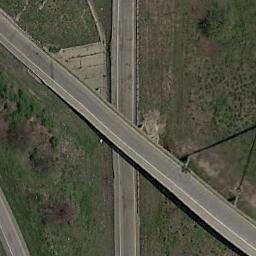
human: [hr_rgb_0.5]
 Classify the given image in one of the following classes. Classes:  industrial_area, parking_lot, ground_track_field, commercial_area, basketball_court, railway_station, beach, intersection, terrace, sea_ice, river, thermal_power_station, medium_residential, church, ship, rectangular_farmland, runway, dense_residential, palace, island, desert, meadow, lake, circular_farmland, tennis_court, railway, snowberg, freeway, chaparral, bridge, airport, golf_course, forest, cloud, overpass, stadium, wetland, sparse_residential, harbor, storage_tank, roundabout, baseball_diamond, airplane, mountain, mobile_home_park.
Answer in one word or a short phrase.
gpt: overpass